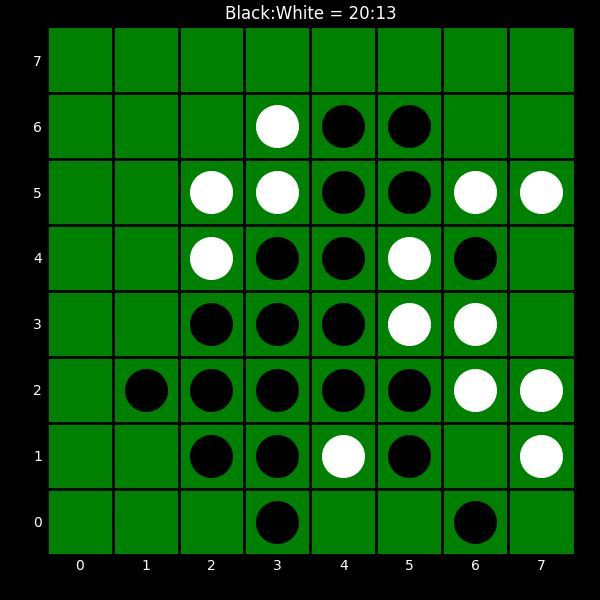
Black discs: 20
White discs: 13